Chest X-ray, PA view. Patient: 33 years old, sex F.
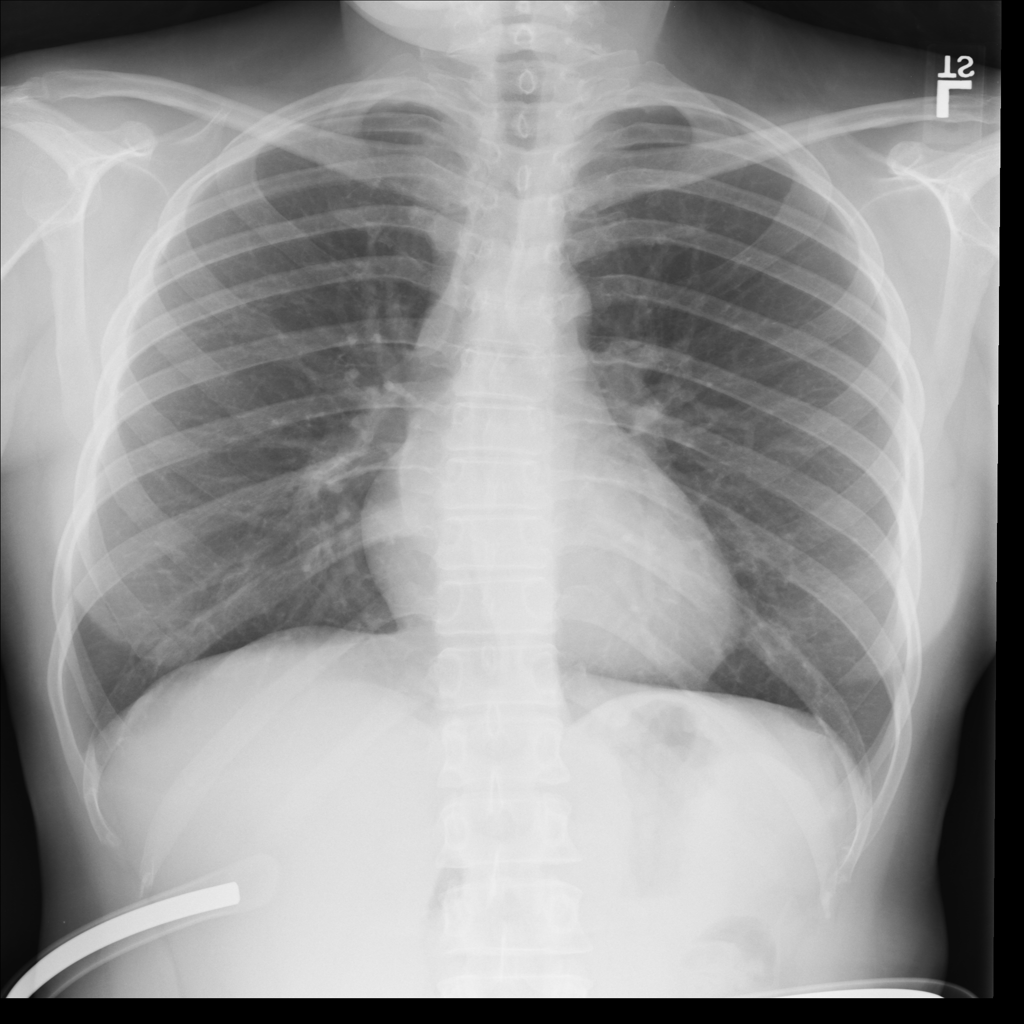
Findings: No Finding